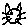
Label: cat